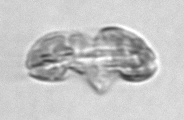
Label: Karenia